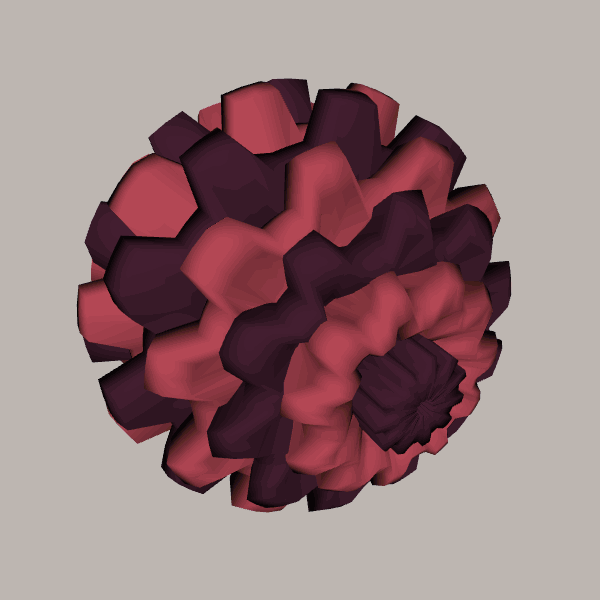
Background: light